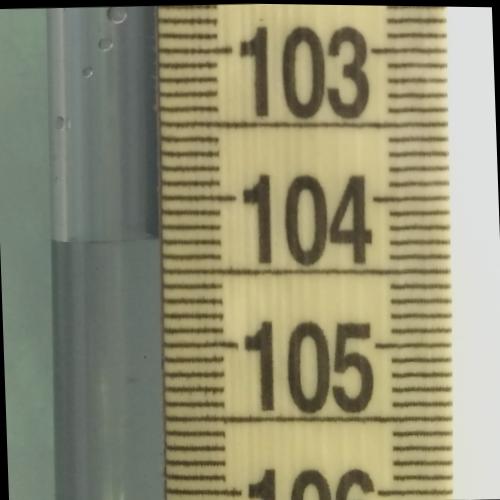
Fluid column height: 104.3 cm